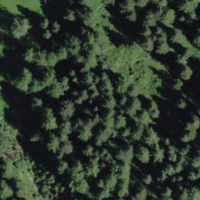
EUNIS habitat code: 43
Species observed at this site:
Erebia ligea
Erebia aethiops